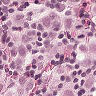
Metastatic tissue present: yes